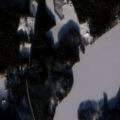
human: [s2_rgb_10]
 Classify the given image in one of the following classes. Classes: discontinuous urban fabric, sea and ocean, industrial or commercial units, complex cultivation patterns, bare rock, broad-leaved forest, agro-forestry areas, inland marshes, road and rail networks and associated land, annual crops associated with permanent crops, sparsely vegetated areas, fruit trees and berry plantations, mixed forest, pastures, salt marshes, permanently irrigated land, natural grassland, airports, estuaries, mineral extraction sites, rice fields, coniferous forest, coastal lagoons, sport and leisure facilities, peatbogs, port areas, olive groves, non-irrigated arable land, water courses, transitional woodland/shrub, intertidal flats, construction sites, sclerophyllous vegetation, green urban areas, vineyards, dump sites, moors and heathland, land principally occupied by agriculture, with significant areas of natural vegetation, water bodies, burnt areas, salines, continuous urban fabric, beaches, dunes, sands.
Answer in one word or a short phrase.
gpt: coniferous forest, water bodies